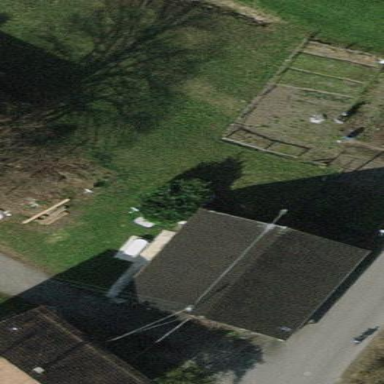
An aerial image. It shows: Shed building.